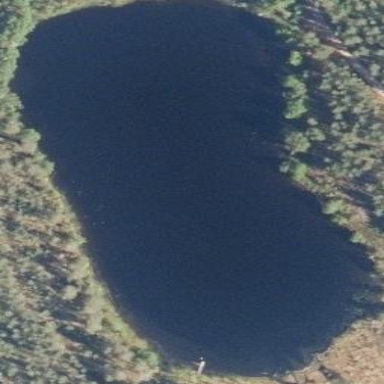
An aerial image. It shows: Pond surrounded by natural water.